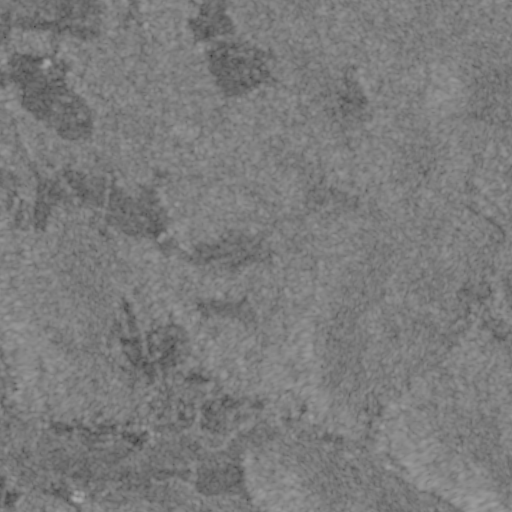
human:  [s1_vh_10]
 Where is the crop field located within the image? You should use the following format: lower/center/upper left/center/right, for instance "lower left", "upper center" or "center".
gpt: The crop field is located in the lower left of the image.
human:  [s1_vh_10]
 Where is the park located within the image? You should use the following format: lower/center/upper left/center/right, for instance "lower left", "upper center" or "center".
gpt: The park is located in the lower left of the image.
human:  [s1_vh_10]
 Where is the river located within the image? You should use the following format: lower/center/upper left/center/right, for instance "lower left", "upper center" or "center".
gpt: The river is located in the lower center of the image.
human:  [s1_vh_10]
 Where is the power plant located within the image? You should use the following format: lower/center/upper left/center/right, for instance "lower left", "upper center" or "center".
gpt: There is no power plant in the image.

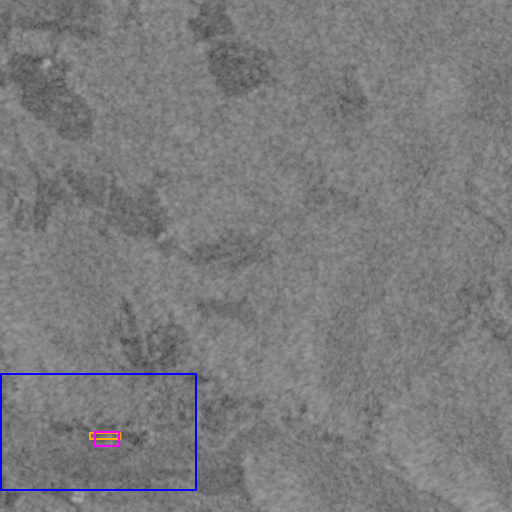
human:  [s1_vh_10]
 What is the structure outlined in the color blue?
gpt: The structure outlined in blue is a crop field.
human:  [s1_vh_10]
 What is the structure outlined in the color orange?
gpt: The structure outlined in orange is a building.
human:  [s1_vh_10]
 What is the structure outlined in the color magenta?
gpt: The structure outlined in magenta is a building.
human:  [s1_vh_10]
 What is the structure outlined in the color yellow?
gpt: There is no yellow outline.